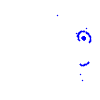
Particle: kaon